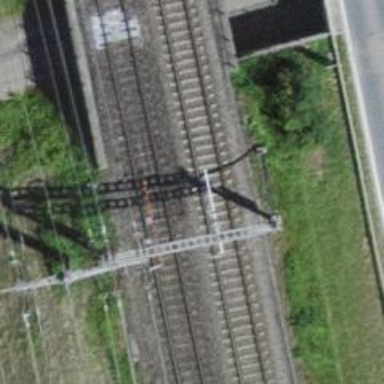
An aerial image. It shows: Single railway track with electrified contact line.